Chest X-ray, PA view. Patient: 69 years old, sex M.
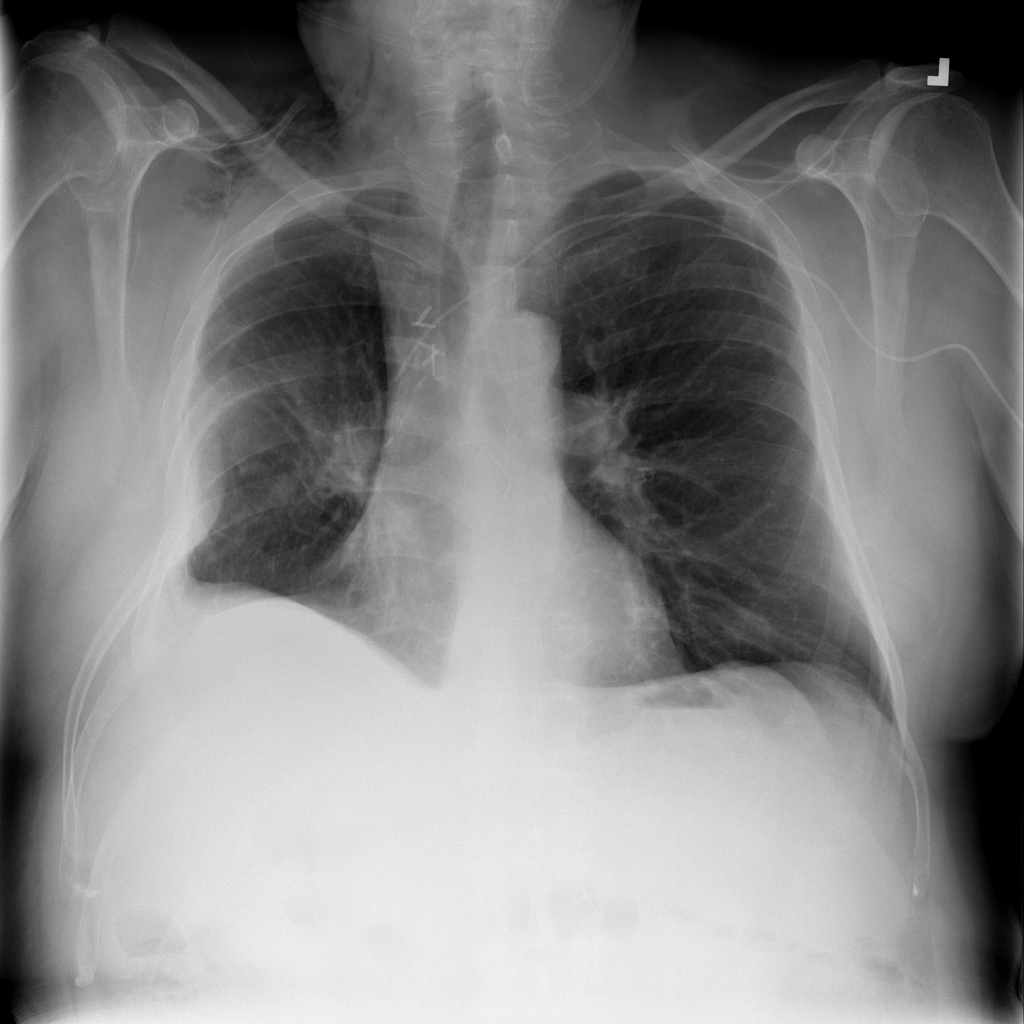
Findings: Emphysema, Pleural_Thickening